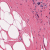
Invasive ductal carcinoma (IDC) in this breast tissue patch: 0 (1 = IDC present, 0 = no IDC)